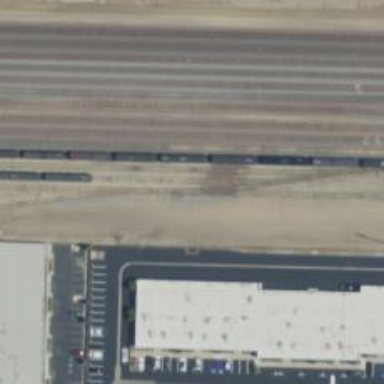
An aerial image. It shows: Railway yard used for servicing trains.